Question:
I want to have the lime green's right edge line up with the right edge of the darker green. I know the element will need to be fixed position. But i am trying to figure out how I can get the edges and then use them to my advantage of finding what the offset to the position left would be to move it over.
initially tried something like
'''
var parWidth = $theElement.parent().width;
var parLeft = $theElement.parent().position().left;
var moveToLeft = Math.round((parWidth - $theElement.width) - parLeft);
'''
but its returning NaN, finding the width, left of both the parent element (dark green) and the child element (lime) is not the issue, I think its my math, and my logic currently on how to do the math correctly. The reason I am doing this dynamically like I am is cause I have multiple elements that all share the same classes to trigger this event, but I am making the function dynamic to the specific element thats triggering the events, and its all working up to that point.
The HTML:
'''
<div class="button_select_header_like_thing">
<div class="button_select">
<ul class="button_select_toggle" id="button_groupings">
<li>
<div class="button_select_text">Menu Text</div><div class="button_select_arrow">V</div>
<div style="clear:both"></div>
</li>
<li>
<ul class="button_select_sub" rel="hidden">
<li>Text</li>
<li>Text</li>
<li>Text</li>
<li>Text</li>
</ul>
</li>
</ul>
</div>
</div>
'''
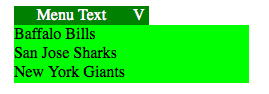
Answer: Change your JS code to:
'''
var parWidth = $theElement.parent().width(); // width is a function, not a property
var parLeft = $theElement.parent().position().left;
var moveToLeft = Math.round((parWidth - $theElement.width()) - parLeft);
'''